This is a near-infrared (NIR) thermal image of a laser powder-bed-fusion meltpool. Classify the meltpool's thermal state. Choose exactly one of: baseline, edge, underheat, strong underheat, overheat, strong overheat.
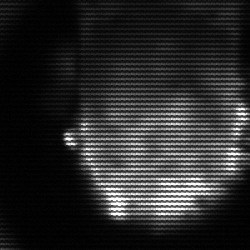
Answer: baseline